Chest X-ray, AP view. Patient: 52 years old, sex M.
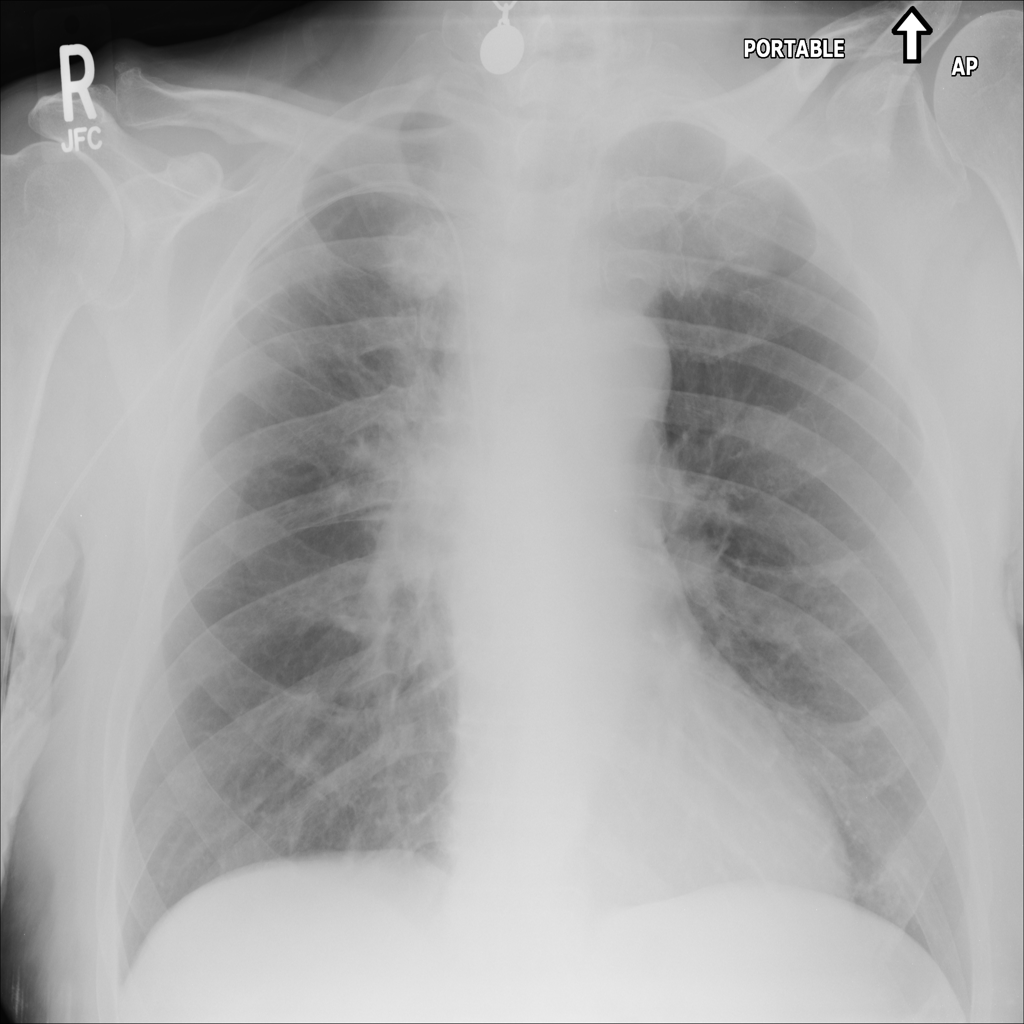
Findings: Pleural_Thickening